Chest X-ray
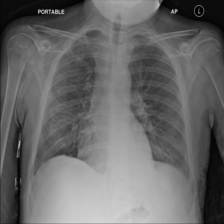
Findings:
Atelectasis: negative
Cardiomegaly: negative
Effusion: positive
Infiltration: positive
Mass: negative
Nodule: negative
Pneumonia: negative
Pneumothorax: negative
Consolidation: negative
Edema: negative
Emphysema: negative
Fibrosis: negative
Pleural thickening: negative
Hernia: negative